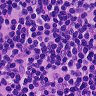
Metastatic tissue present: no